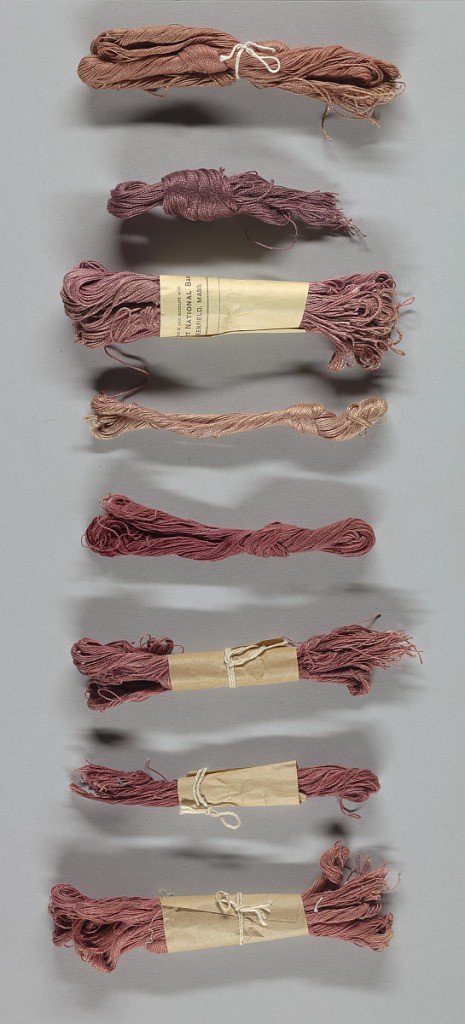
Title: Skeins of yarn
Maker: Deerfield Society of Blue and White Needlework, Deerfield, Massachusetts, USA, 1896–1926
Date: ca. 1910
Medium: linen, cotton
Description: Eight skeins of yarn in various shades of pink. Yarn purchased from a Scottish supplier and dyed by members of the Society.